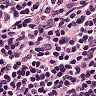
Metastatic tissue present: no